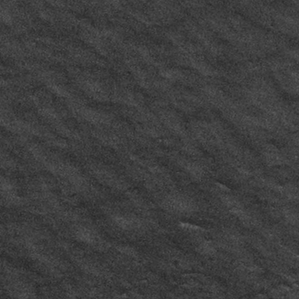
Label: frost